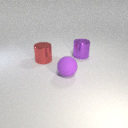
large red metal cylinder to the left of large purple metal cylinder